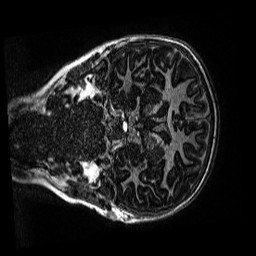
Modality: MP2RAGE
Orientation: coronal
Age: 9
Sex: female
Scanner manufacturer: siemens
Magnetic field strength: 3 T
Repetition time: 4 s
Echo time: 0.00299 s